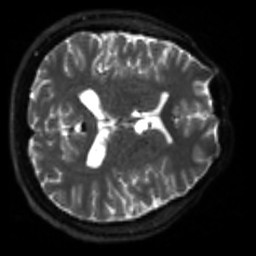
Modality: sbref
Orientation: axial
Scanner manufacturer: siemens
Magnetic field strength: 3 T
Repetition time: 4 s
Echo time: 0.0594 s